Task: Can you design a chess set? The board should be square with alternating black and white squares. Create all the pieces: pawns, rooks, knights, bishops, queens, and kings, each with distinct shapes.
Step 1622:
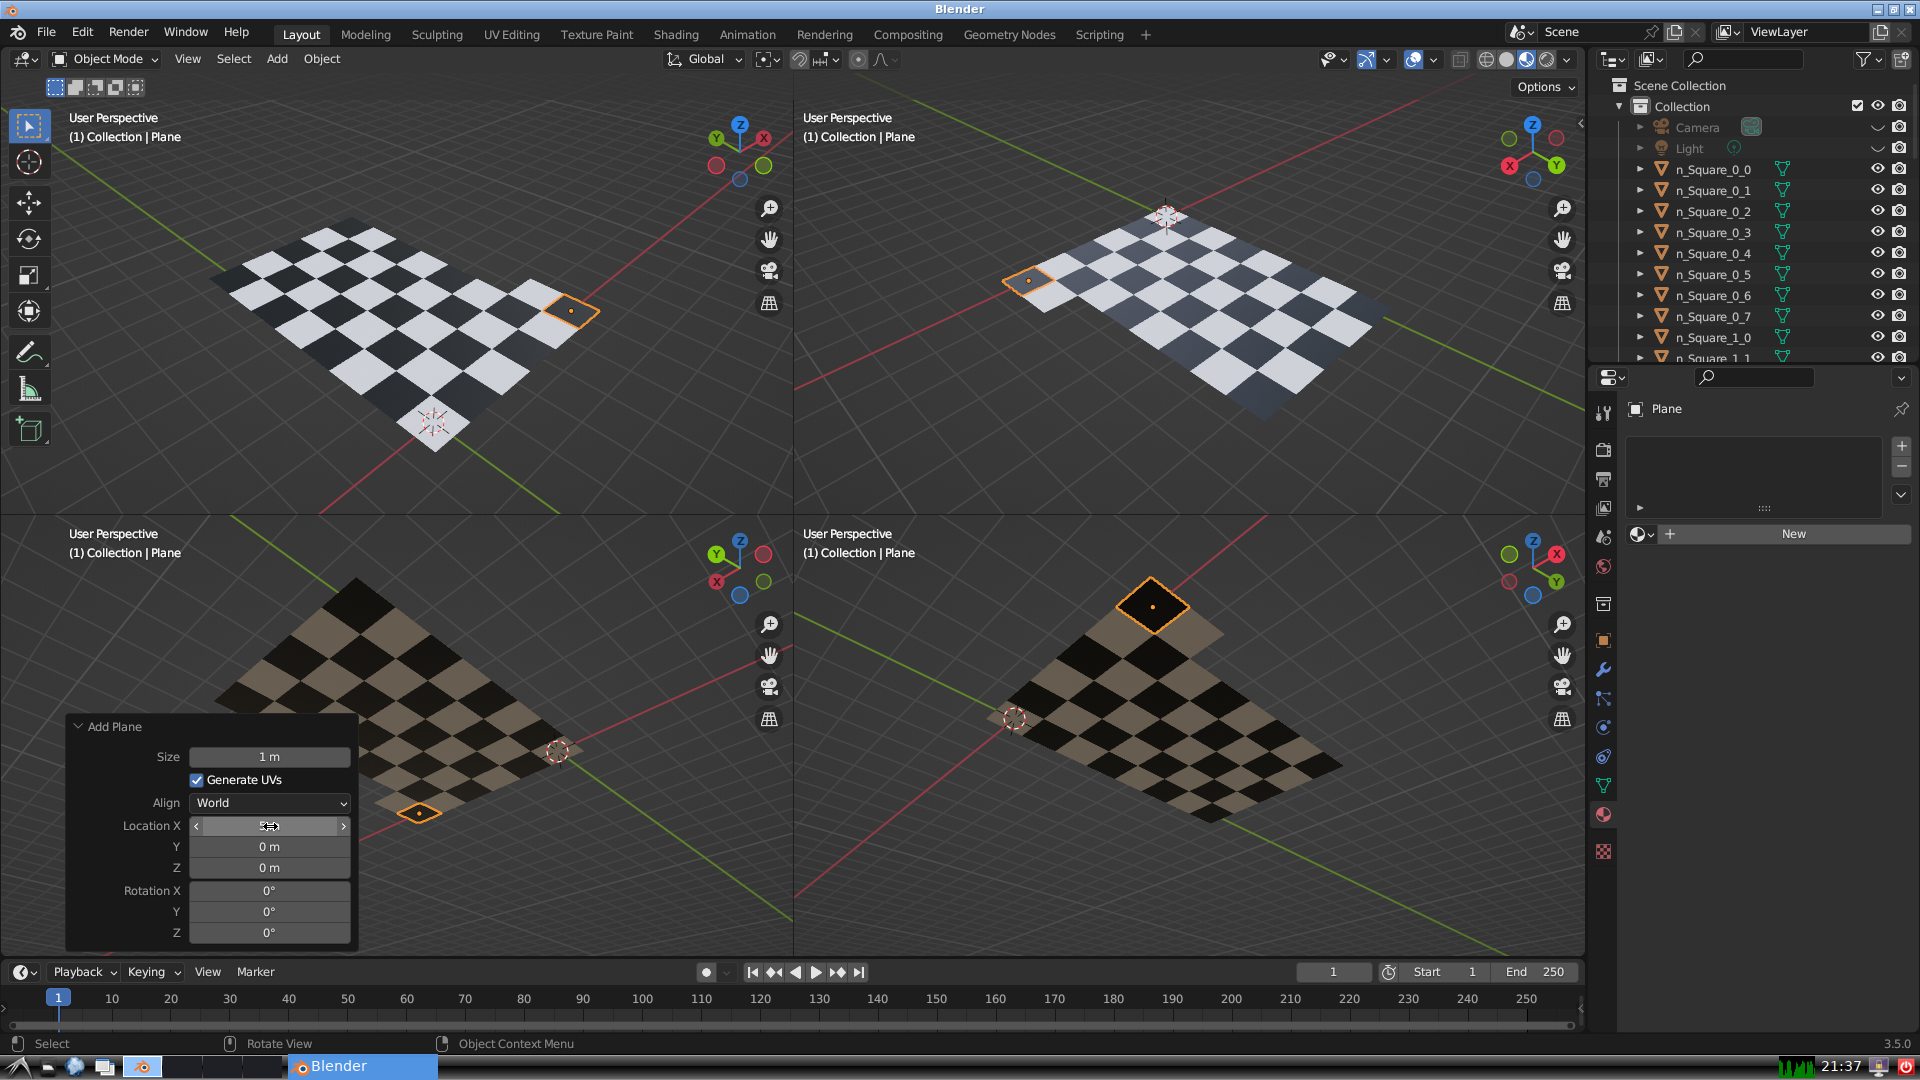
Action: {"mouse_move": [270, 846]}